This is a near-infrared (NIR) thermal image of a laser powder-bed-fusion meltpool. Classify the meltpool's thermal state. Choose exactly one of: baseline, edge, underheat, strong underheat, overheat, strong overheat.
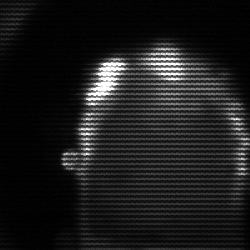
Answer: baseline